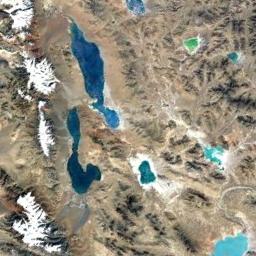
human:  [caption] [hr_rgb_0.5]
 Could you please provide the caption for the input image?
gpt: There are many lakes of different shapes and sizes .

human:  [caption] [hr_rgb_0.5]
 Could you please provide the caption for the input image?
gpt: Some lakes of different sizes and colors lie in a mountainous area and some snow is on the mountains .

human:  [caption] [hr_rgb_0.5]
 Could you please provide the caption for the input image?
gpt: The lake in the picture is slender .

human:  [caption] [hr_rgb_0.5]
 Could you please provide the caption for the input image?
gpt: There is a group of irregular blue lakes on the brown mountains .

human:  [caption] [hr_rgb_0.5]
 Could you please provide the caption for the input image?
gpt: There are some lakes with brown mountains and some white mountains around .